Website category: movie
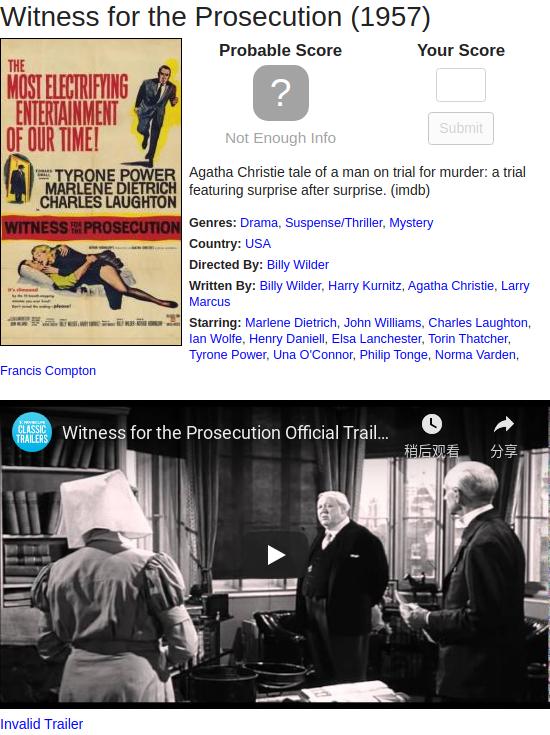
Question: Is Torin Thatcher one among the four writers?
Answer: no

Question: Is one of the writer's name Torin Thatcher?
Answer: no

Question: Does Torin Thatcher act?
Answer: yes

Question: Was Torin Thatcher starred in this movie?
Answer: yes

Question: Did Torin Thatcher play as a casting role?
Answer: yes

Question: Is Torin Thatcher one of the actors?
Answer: yes

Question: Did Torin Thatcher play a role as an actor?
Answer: yes

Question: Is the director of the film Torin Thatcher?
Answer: no

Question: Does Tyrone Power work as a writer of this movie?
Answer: no

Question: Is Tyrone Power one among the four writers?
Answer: no

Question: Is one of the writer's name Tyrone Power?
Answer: no

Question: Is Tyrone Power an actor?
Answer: yes

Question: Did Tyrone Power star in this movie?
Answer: yes

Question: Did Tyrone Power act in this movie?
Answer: yes

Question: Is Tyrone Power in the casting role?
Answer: yes

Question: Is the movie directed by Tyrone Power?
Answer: no

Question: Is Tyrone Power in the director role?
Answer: no

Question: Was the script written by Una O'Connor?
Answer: no

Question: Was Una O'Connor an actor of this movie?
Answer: yes

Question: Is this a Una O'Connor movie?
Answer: no

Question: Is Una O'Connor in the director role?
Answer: no

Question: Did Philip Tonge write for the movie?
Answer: no

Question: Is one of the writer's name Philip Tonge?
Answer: no

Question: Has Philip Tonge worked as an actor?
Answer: yes

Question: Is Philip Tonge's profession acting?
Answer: yes

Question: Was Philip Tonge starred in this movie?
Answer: yes

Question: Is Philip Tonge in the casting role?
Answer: yes

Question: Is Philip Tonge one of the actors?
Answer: yes

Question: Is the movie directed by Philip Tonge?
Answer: no

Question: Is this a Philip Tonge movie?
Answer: no

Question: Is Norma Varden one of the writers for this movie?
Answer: no

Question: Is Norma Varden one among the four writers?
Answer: no

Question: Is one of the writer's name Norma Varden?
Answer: no

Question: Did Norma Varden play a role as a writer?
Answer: no

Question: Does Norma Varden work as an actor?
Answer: yes

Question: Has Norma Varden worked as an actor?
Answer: yes

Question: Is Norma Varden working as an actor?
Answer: yes

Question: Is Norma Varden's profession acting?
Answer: yes

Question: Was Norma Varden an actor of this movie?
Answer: yes

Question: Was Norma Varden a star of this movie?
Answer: yes

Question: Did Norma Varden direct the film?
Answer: no

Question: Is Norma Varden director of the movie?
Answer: no

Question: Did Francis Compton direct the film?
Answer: no